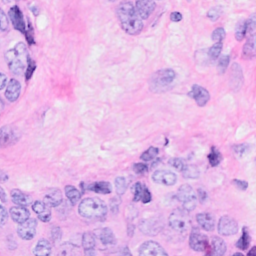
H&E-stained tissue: Breast